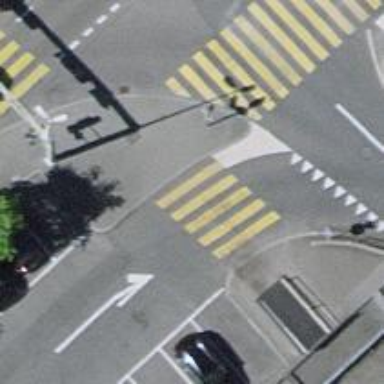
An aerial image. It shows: Footway with zebra crossing.